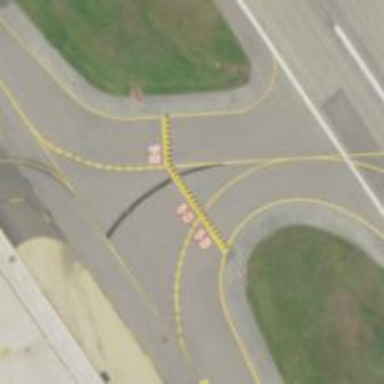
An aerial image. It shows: Image of taxiway at airport.